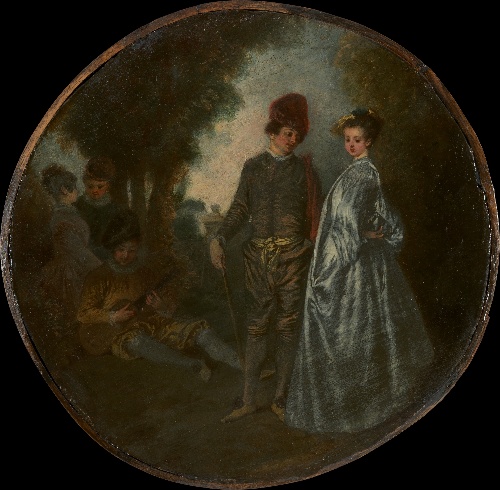
Title: The Cascade
Artist: Antoine Watteau
Artist bio: French, late 18th century
Object type: Painting
Classification: Paintings
Medium: Oil on wood
Dimensions: Diameter 8 1/2 in. (21.6 cm)
Department: European Paintings
Credit line: Bequest of Lillian S. Timken, 1959
Accession year: 1960
Repository: Metropolitan Museum of Art, New York, NY
Tags: Guitars|Men|Women